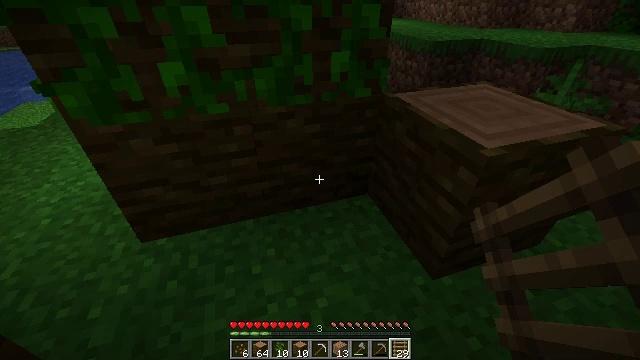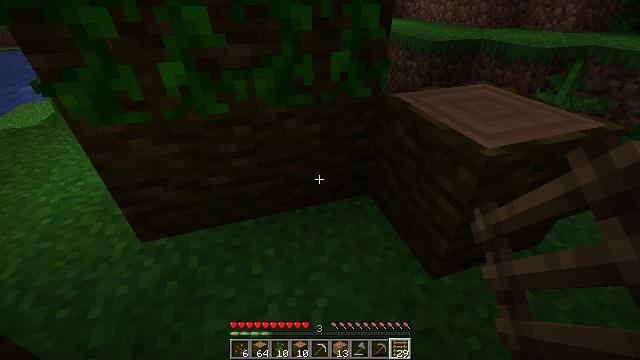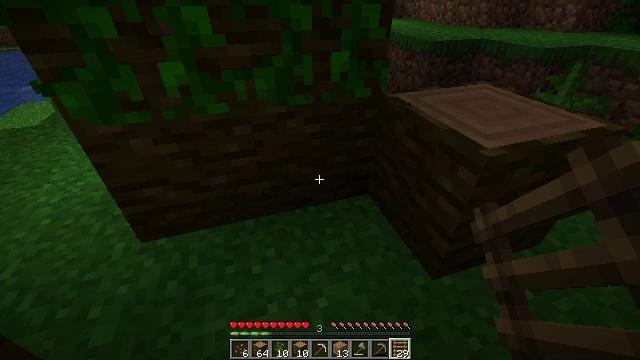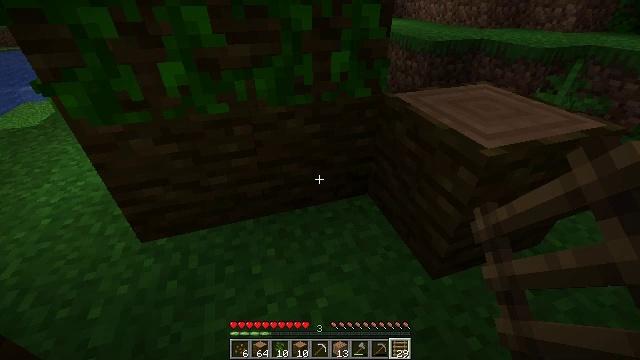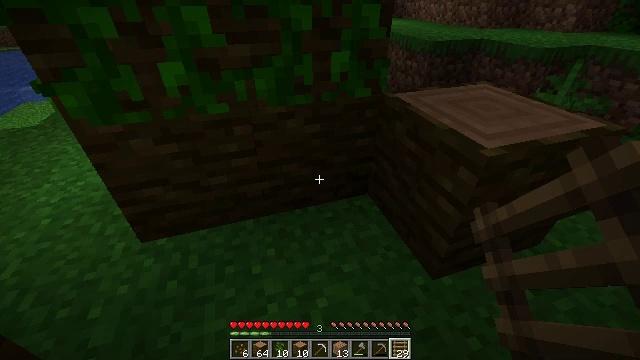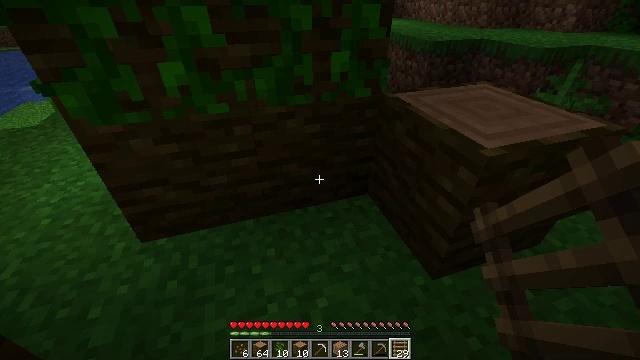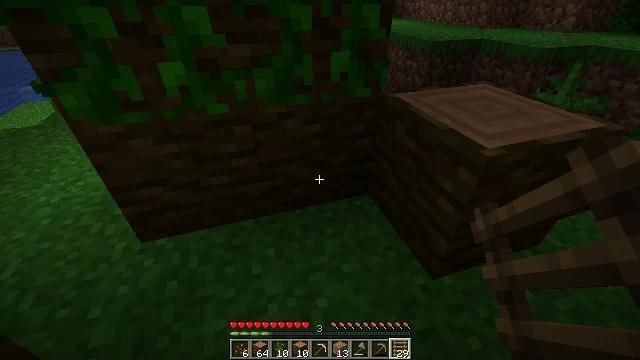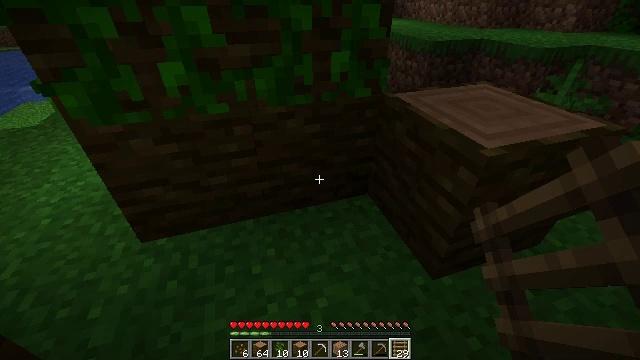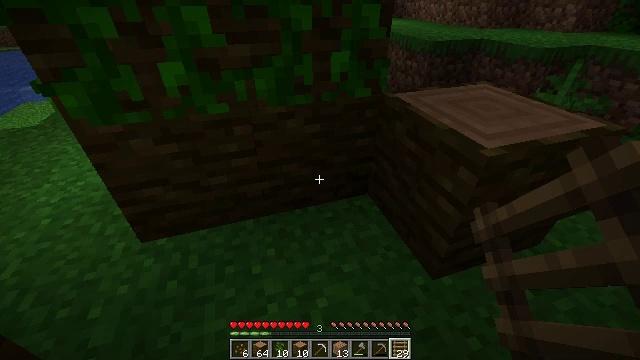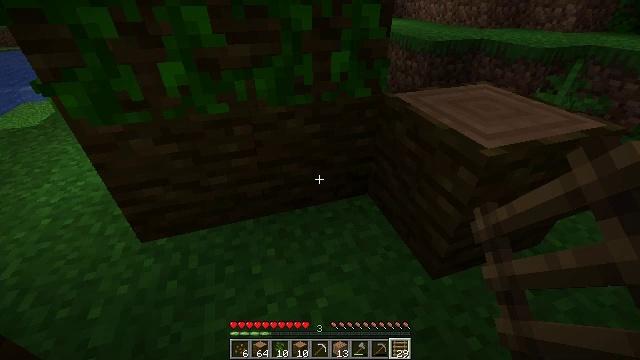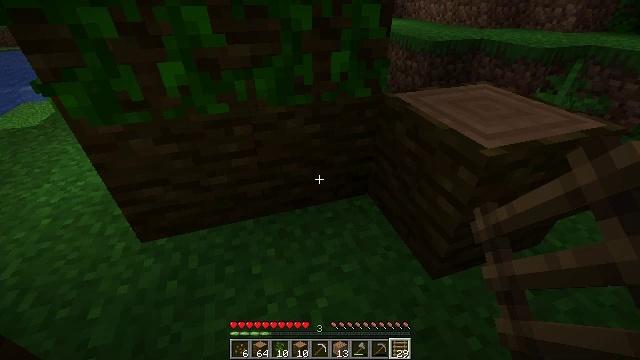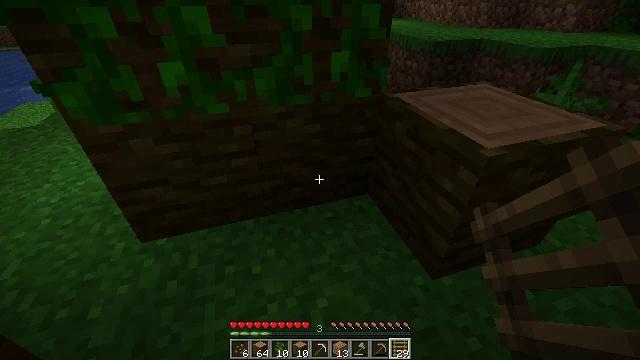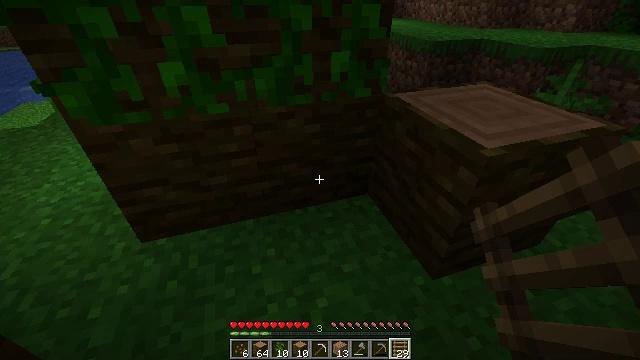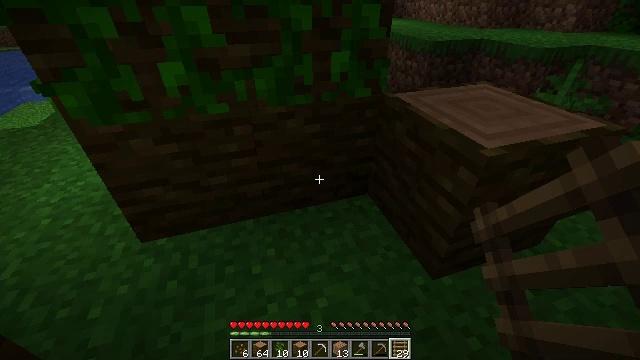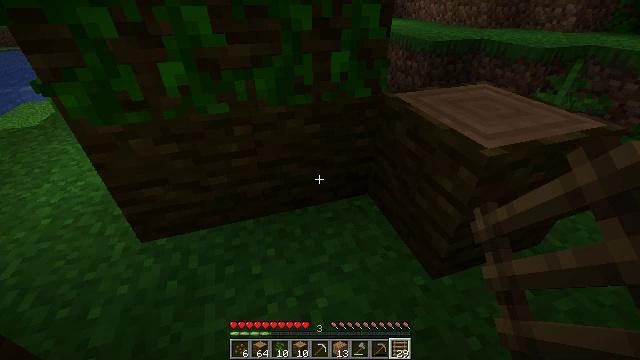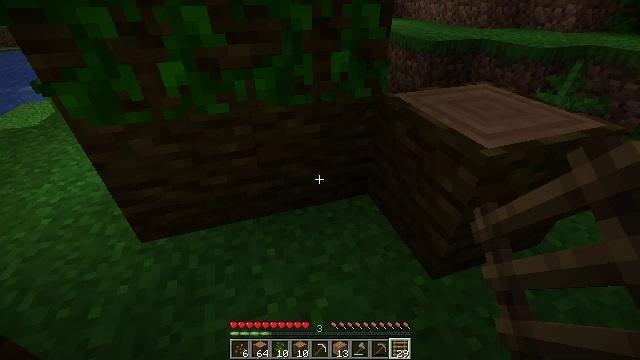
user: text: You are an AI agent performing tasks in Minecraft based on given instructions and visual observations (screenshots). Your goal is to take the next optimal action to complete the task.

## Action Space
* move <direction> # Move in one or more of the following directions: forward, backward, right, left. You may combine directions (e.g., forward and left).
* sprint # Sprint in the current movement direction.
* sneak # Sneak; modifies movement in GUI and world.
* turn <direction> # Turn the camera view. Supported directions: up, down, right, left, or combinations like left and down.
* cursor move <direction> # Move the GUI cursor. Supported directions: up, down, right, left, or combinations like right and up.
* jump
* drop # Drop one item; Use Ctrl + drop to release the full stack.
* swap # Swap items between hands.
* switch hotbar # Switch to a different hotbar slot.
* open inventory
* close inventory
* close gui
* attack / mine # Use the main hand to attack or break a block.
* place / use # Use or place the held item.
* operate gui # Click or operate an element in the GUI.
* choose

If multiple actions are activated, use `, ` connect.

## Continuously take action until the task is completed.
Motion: motion action
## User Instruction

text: Mine the jungle log in the rainforest biome.
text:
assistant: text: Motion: no_op
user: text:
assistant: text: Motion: no_op
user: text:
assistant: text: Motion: no_op
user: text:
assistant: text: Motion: no_op
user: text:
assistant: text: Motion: no_op
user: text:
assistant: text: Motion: no_op
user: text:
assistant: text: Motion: no_op
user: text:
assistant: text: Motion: no_op
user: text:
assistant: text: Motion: no_op
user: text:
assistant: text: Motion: no_op
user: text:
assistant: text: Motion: no_op
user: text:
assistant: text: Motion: no_op
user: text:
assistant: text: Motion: no_op
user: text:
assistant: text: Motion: no_op
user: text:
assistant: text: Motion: no_op
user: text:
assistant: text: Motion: no_op
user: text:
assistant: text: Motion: no_op
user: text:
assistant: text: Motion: no_op
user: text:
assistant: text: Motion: no_op
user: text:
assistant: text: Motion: no_op
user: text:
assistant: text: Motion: no_op
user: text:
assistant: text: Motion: no_op
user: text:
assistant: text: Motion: no_op
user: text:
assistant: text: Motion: no_op
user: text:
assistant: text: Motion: turn right
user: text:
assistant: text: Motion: turn right and down
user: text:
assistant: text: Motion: turn right and down
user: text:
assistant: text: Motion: turn right and down
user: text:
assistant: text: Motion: turn right
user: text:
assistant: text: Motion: turn right and up